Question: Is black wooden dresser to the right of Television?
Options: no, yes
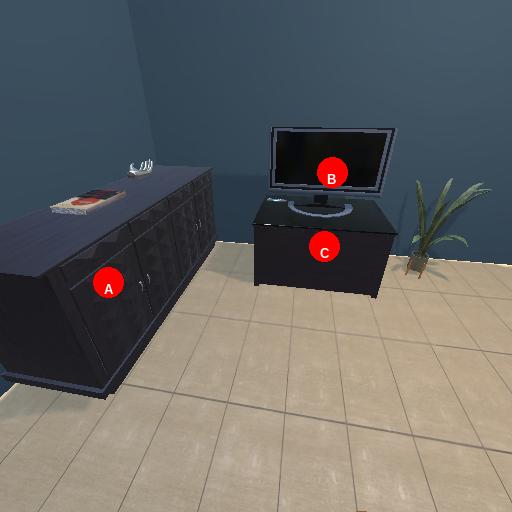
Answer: no